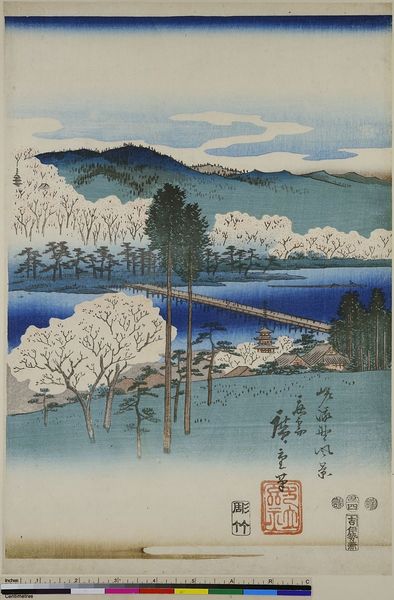
Titel: Ansicht von Sagano, aus der Serie: Bilder des eleganten Genji
Künstler: Utagawa Hiroshige
Standort: Hamburg
Institution: Museum für Kunst und Gewerbe Hamburg
Schlagwörter: baum, blau, himmel, wasser, weiß, wolken, bäume, fluss, grün, landschaft, see, zeichen, zeichnung, gebäude, haus, wiese, steine, horizont, häuser, weite, brücke, sanft, turm, holzschnitt, japan, berge, gebirge, tannen, steg, wasse, inschrift, japanisch, frühling, stadtansicht, kirschen, blautöne, asien, druckgraphik, druckgrafik, asiatisch, stempel, china, tempel, verblauung, zeit, siegel, pagode, farbholzschnitt, anlagen, landschaften, kirschblüten, landschaftsdarstellung, stausee, edo, reproduktionen, druckerzeugnisse, gewässer, ukiyo